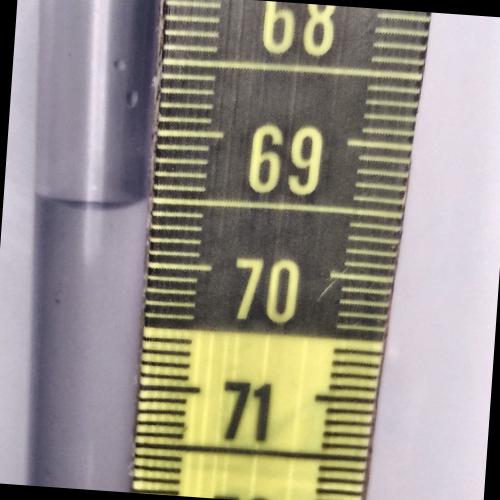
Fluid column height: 69.5 cm